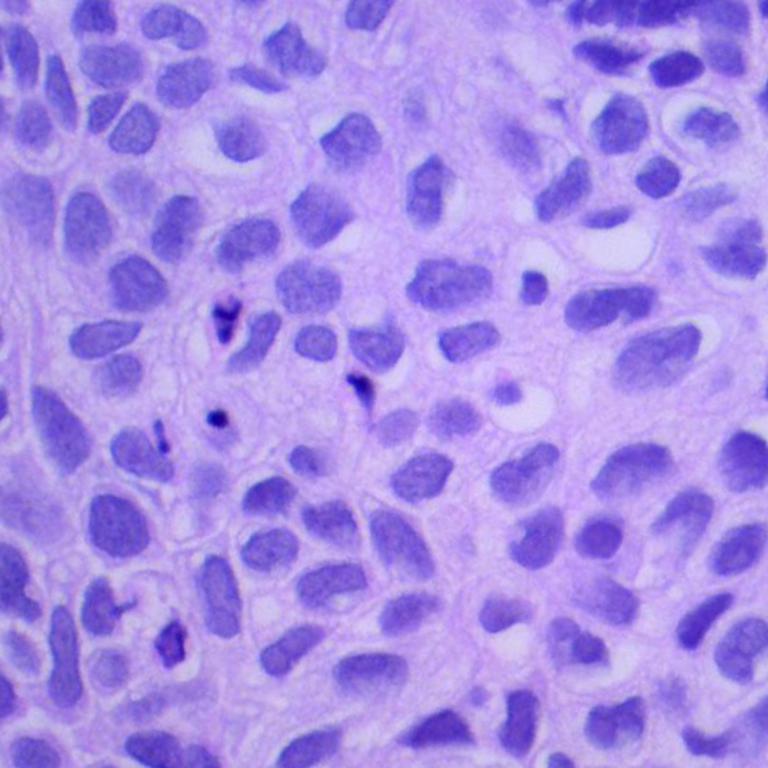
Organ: lung
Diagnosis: squamous carcinomas